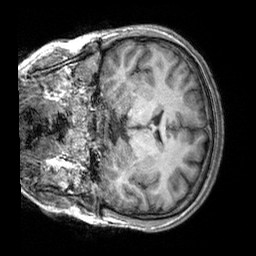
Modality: T1w
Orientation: coronal
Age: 21
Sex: male
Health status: healthy
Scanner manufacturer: siemens
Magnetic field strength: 3 T
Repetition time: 2.3 s
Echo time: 0.00303 s